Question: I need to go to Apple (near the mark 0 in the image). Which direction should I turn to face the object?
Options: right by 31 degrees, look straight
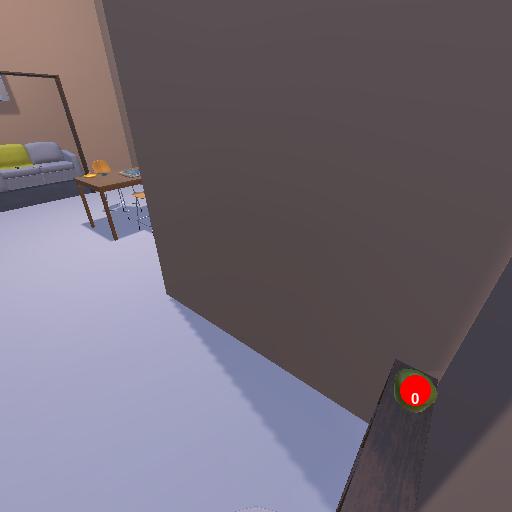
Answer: right by 31 degrees